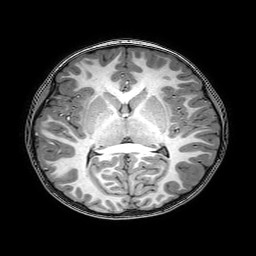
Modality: T1w
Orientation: coronal
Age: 8
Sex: male
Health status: healthy